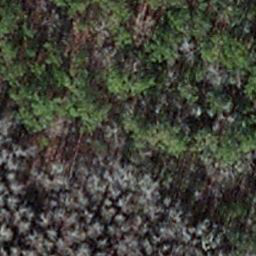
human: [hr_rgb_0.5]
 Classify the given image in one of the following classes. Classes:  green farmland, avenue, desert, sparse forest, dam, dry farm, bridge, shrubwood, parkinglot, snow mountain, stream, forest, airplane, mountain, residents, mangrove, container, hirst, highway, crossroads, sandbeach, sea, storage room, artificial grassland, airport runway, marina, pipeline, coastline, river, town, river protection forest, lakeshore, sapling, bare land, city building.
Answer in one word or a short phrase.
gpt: sapling